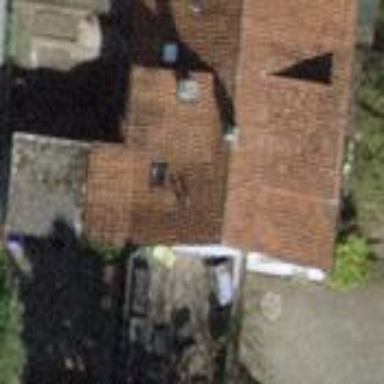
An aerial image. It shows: Building with tiled roof.